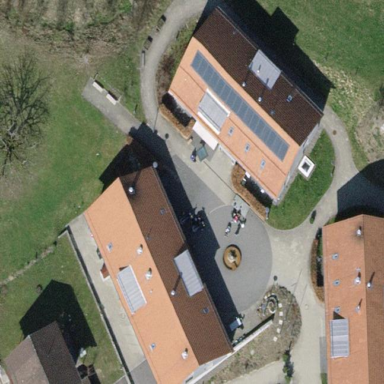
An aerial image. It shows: Nursing home.